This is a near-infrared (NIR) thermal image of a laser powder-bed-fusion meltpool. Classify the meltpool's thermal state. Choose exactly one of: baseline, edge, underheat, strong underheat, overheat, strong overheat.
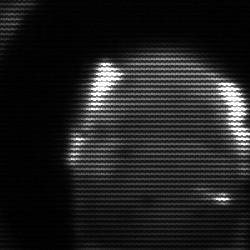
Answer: edge